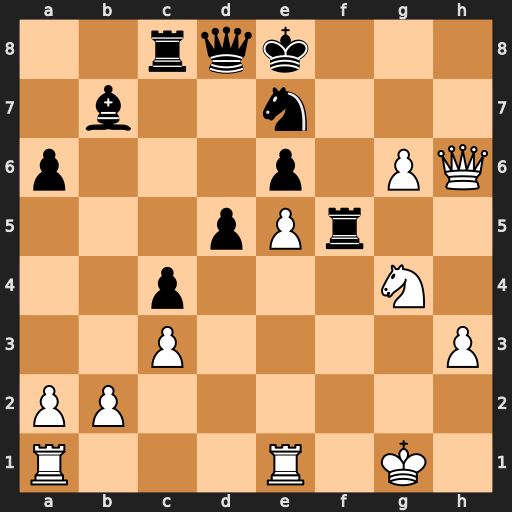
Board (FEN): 2rqk3/1b2n3/p3p1PQ/3pPr2/2p3N1/2P4P/PP6/R3R1K1
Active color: w
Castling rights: -
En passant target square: -
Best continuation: Nf6+ Rxf6 exf6